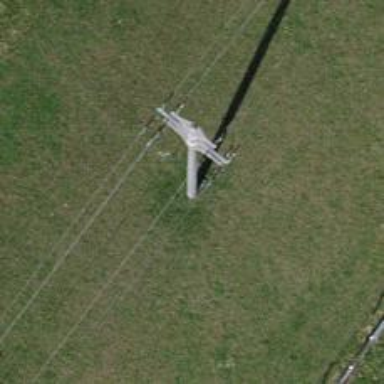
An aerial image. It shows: Concrete power pole.